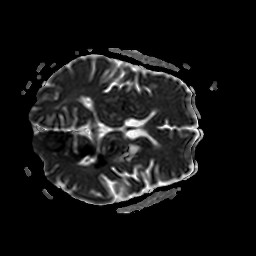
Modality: ADC
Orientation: axial
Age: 54
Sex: male
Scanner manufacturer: philips
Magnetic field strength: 3 T
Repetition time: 3.744 s
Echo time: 0.05989 s